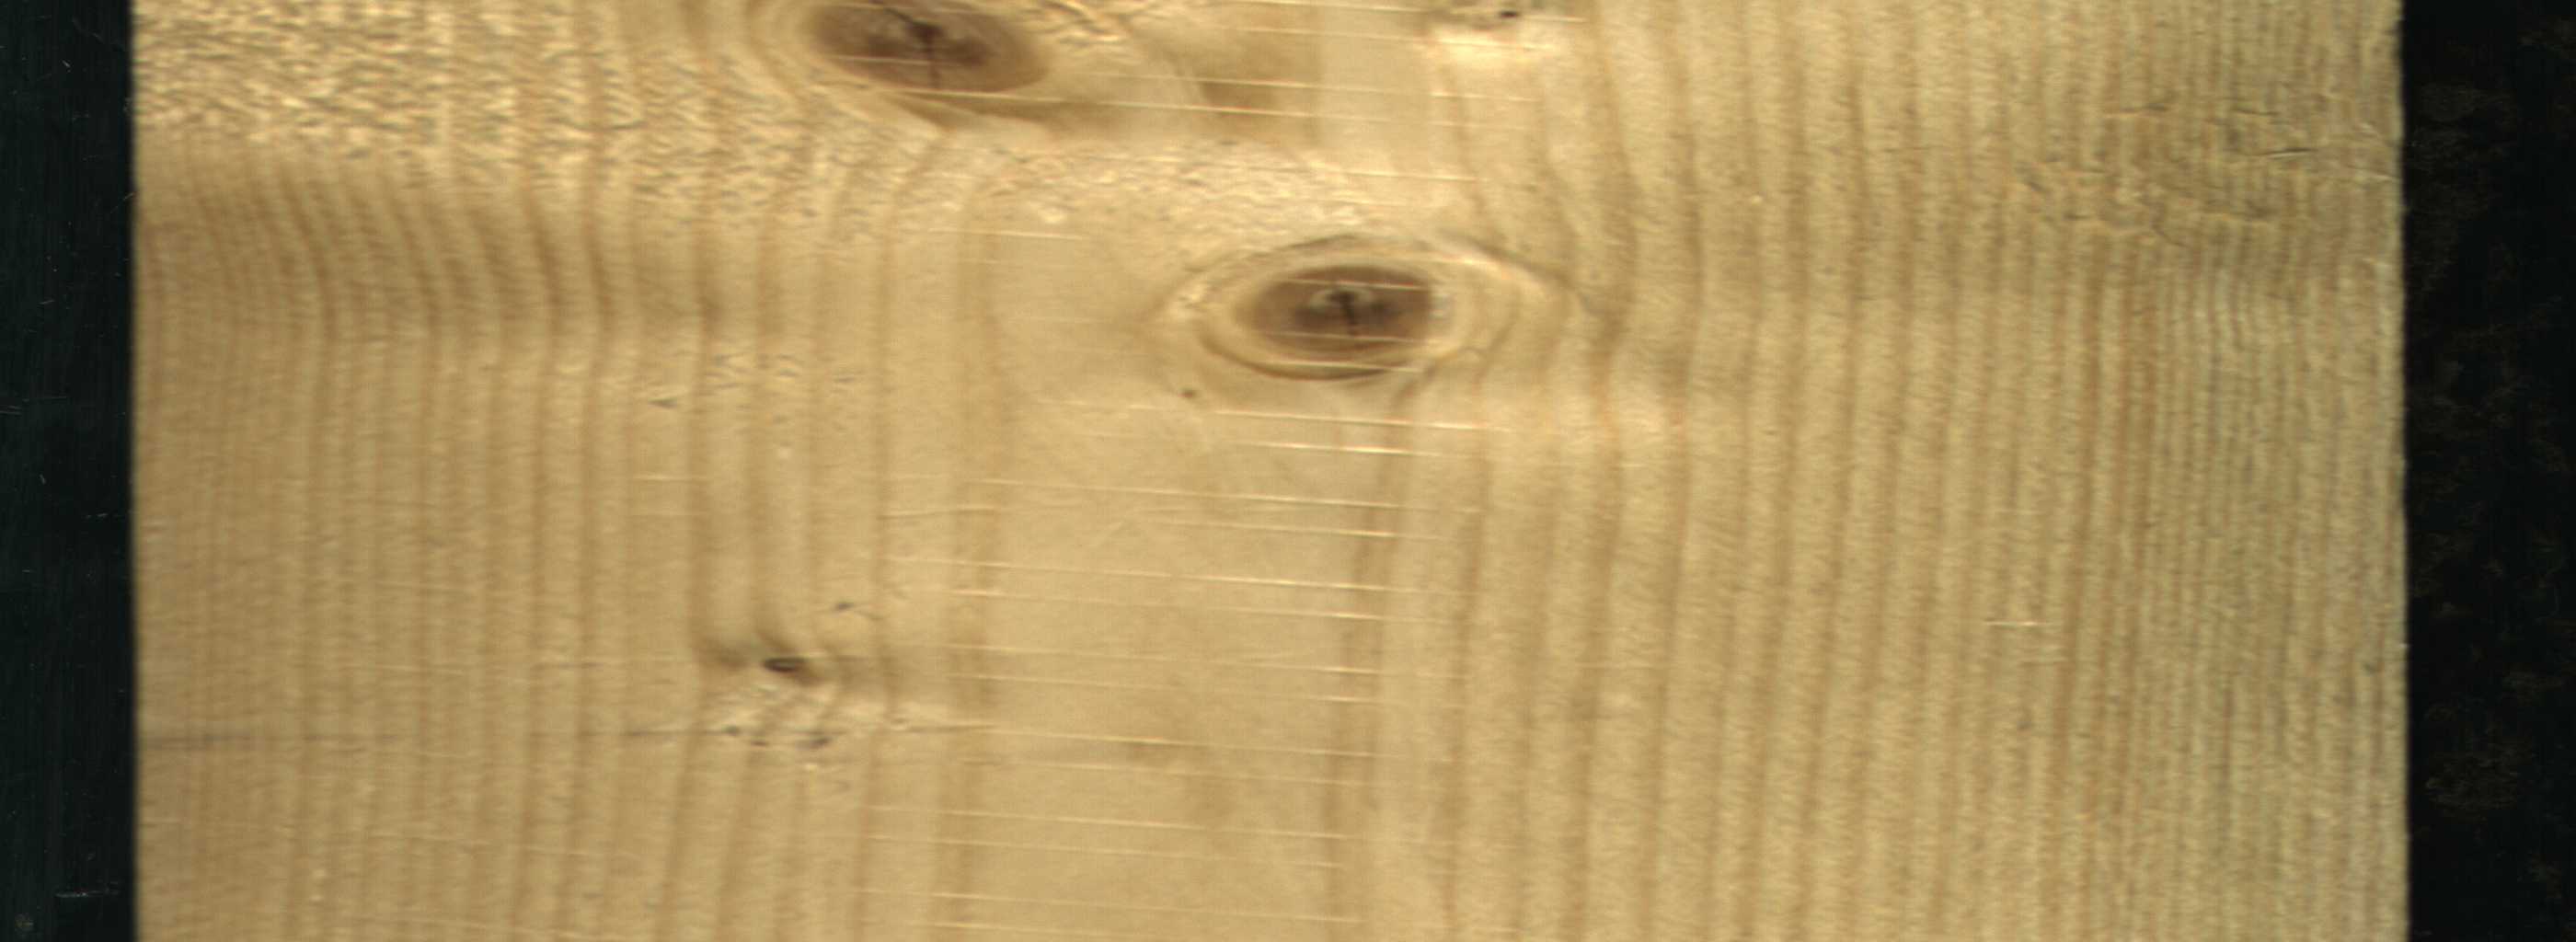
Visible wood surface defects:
Live_Knot
Live_Knot
Live_Knot
Live_Knot